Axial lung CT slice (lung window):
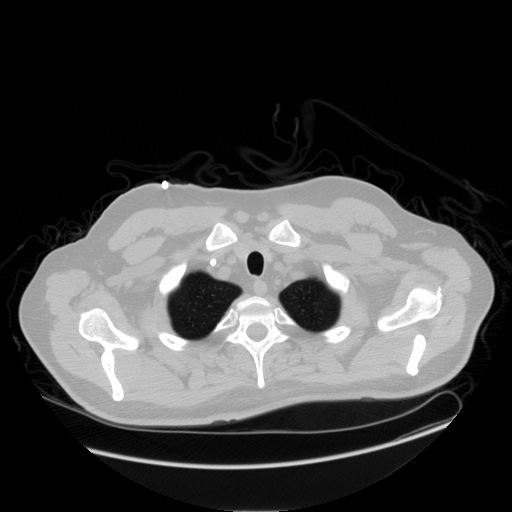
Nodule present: no